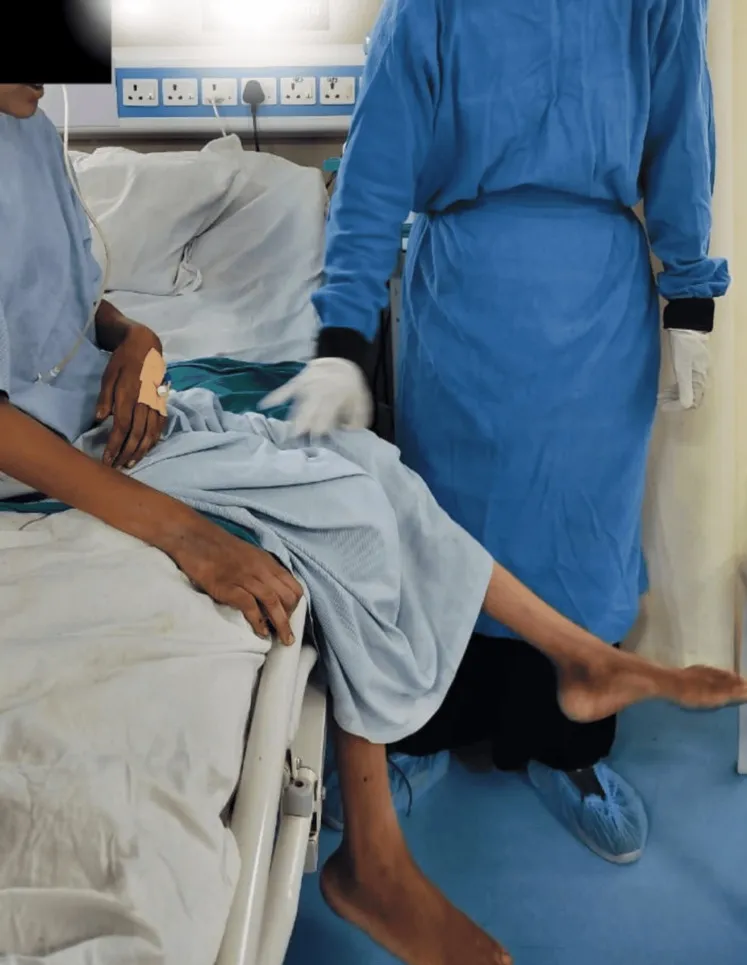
Dynamic Quadriceps.
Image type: medical_photograph (other_medical_photograph)